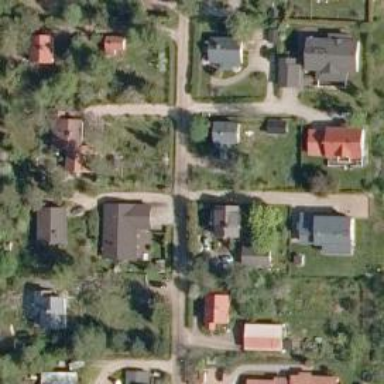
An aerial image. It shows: Neighborhood.